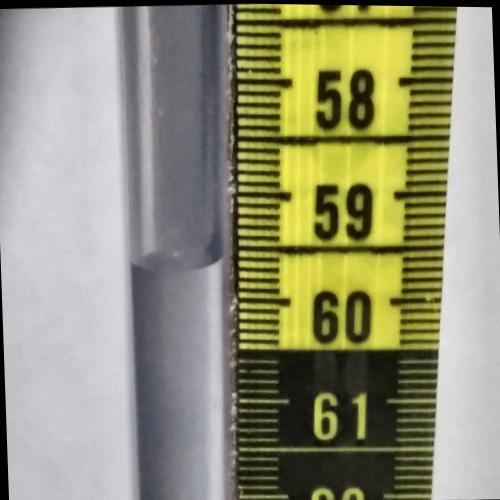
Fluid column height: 59.6 cm